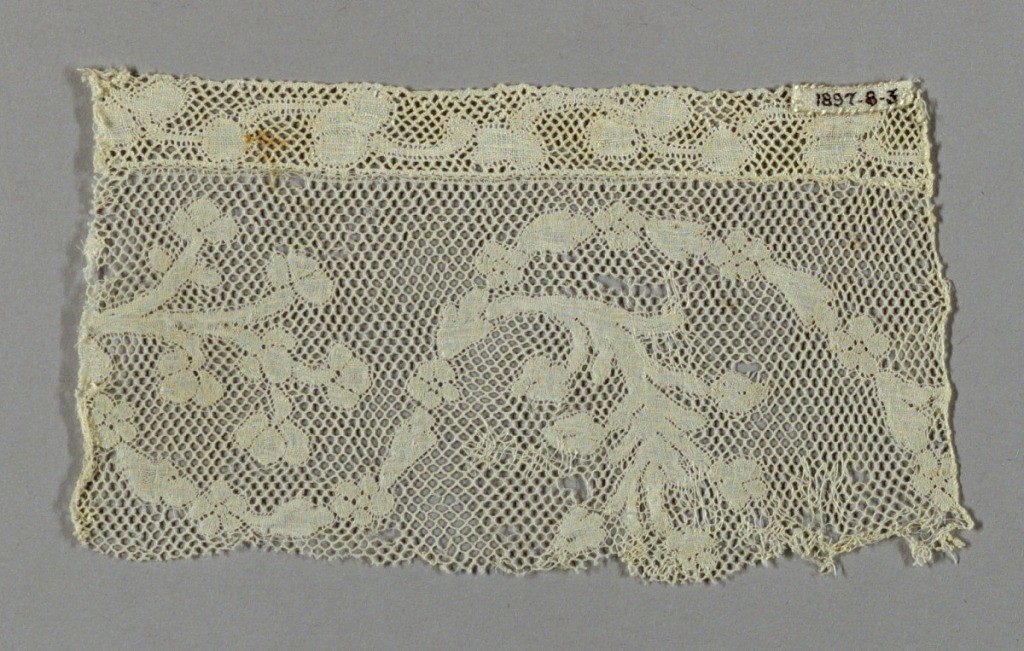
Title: Fragment
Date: late 18th century
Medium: linen Technique: bobbin lace (Valenciennes ground)
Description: Fragment of Valenciennes lace has a widely swinging serpentine of alternating leaf and five-petal blossom. Border added later. Round mesh.